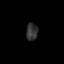
Tissue: prostate
Cell type: T cells
Senescence score: 0.7215
Nuclear area (px): 198
Mean DAPI intensity: 50.404